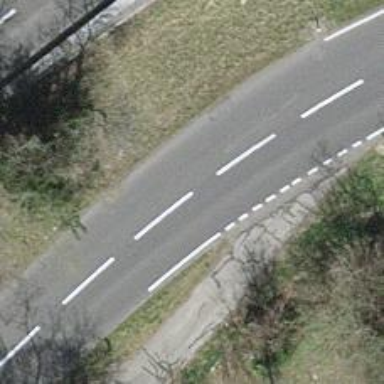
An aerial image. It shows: Secondary road with asphalt surface.